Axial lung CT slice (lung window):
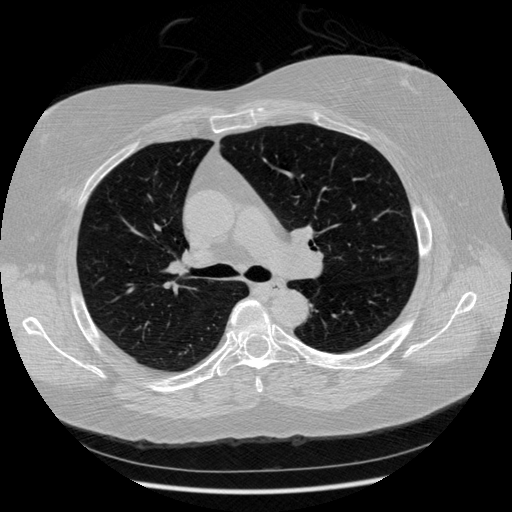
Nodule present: no